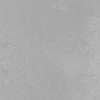
Label: not_dusty